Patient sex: M
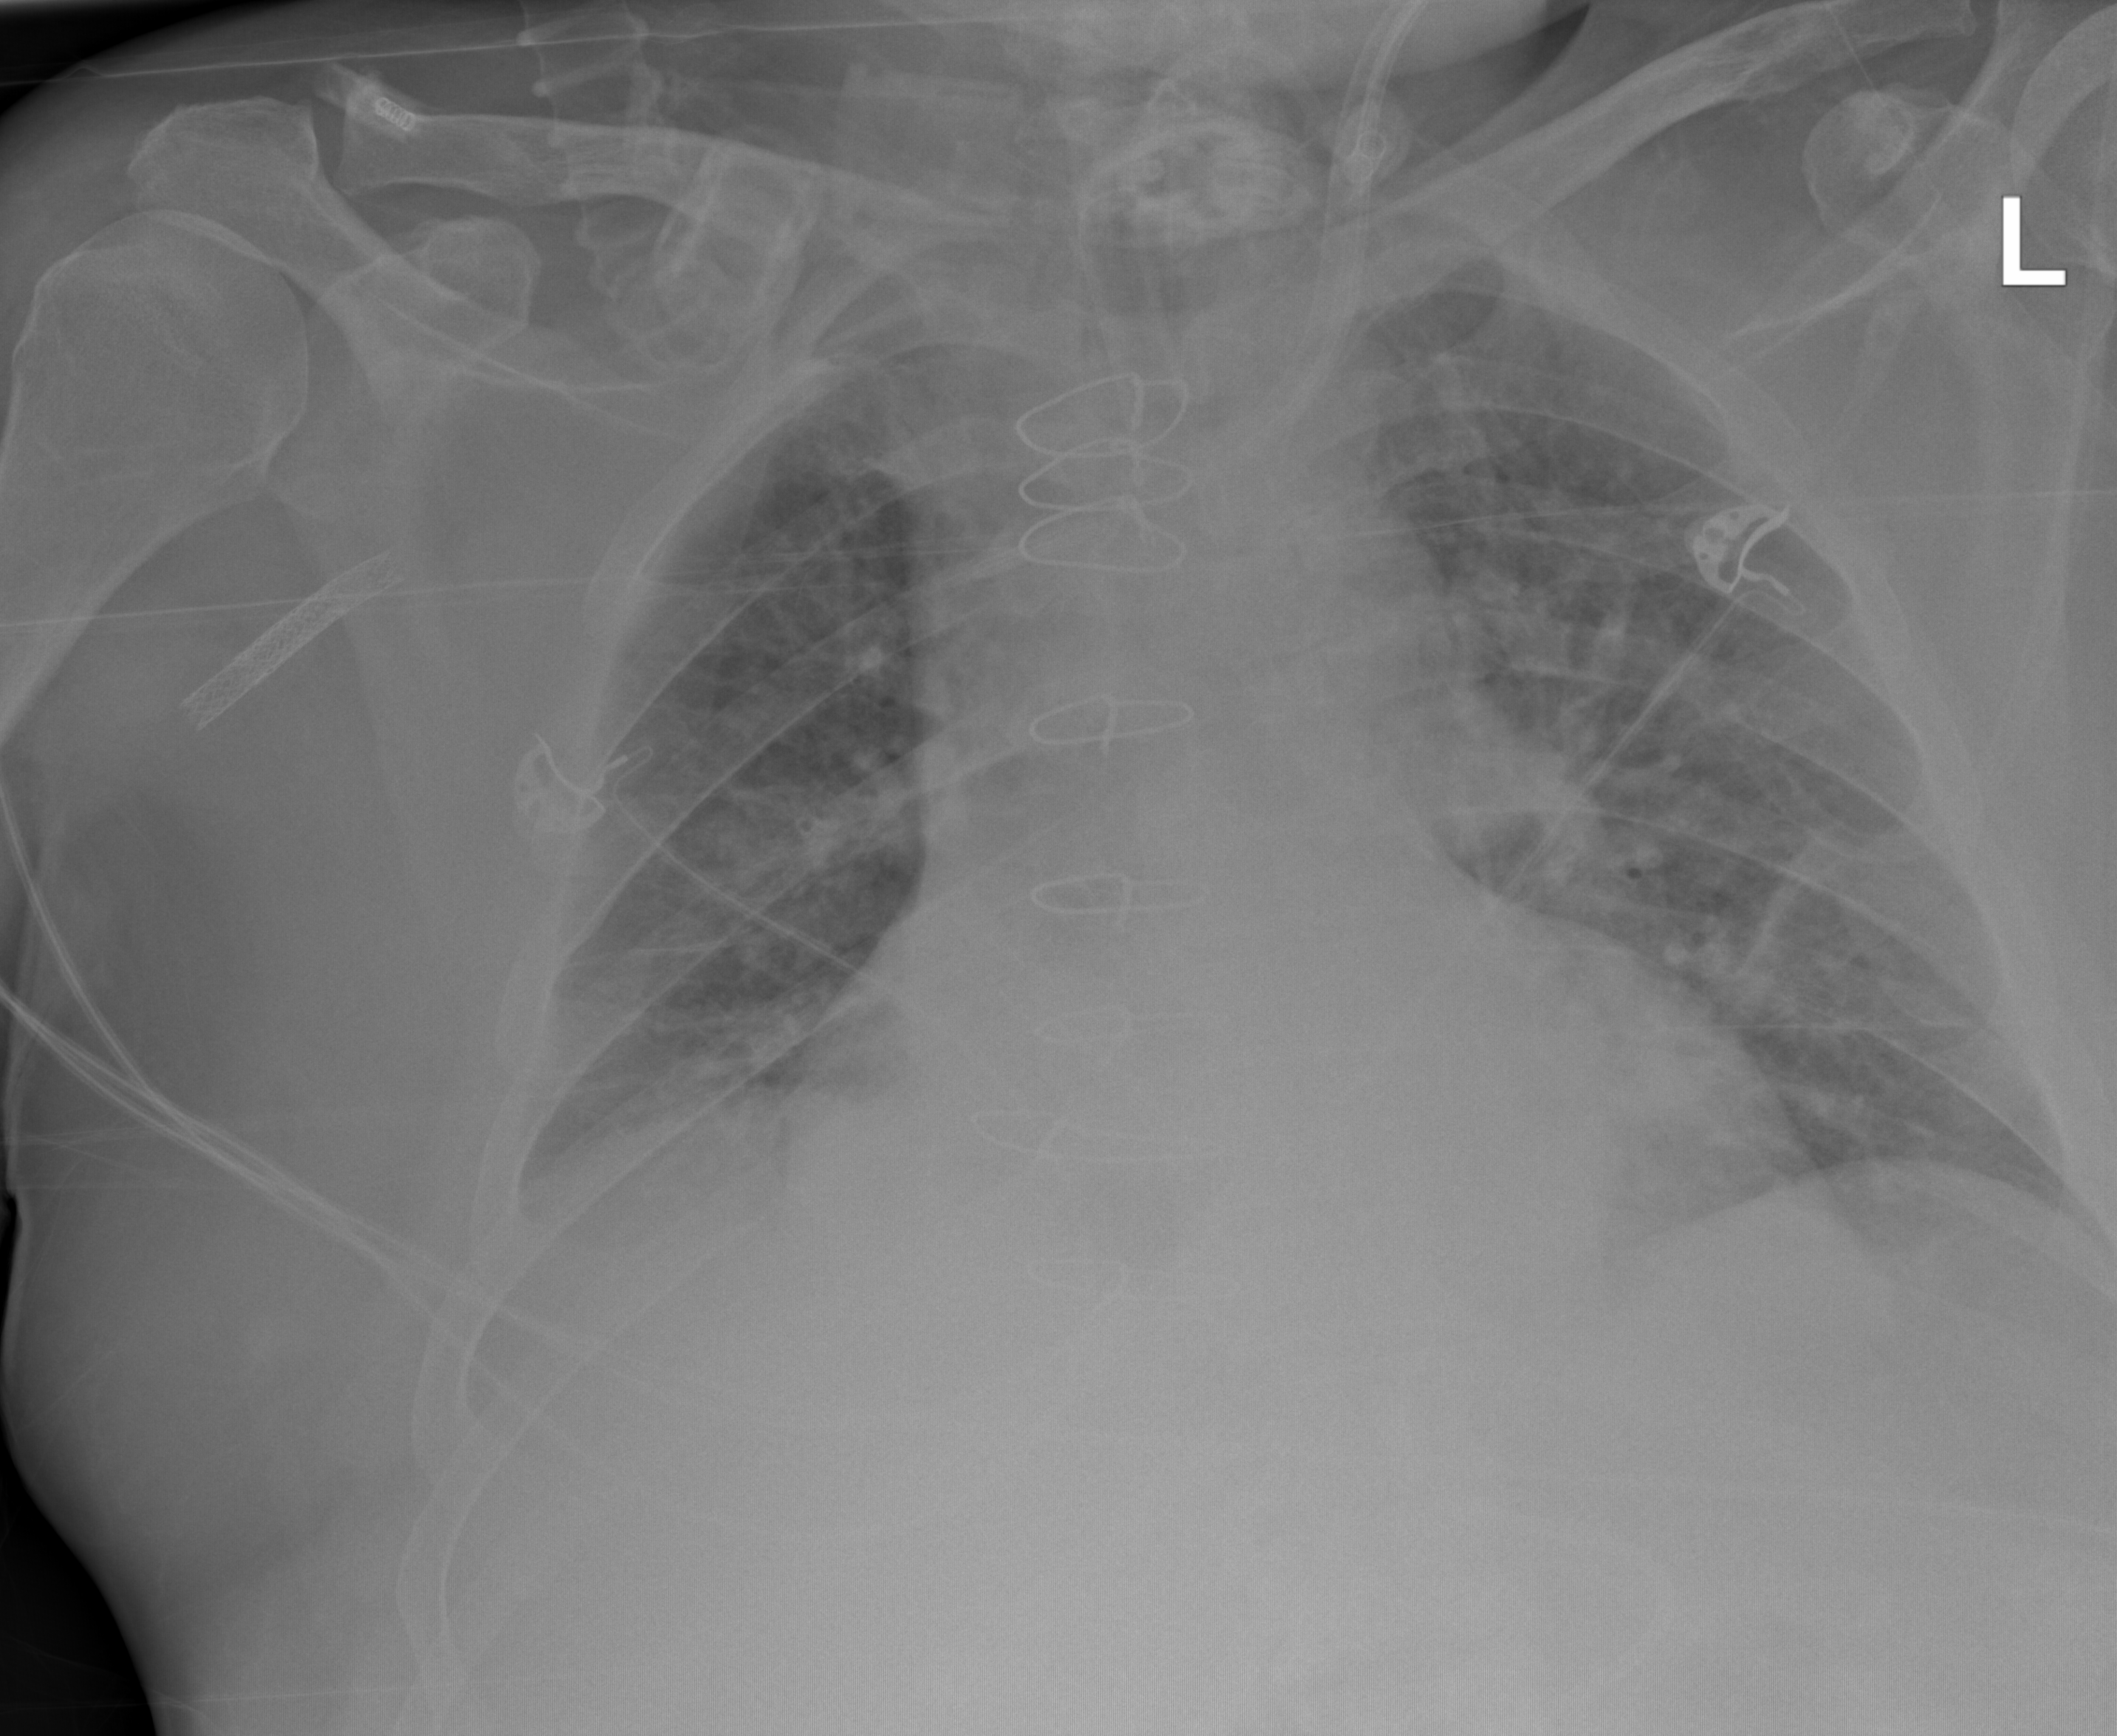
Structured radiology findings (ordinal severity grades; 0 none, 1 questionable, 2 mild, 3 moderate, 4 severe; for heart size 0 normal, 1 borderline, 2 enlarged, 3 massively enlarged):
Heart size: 3
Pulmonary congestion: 2
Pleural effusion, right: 0
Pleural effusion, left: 0
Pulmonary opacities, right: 1
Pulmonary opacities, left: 1
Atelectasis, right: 2
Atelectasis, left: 0